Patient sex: M
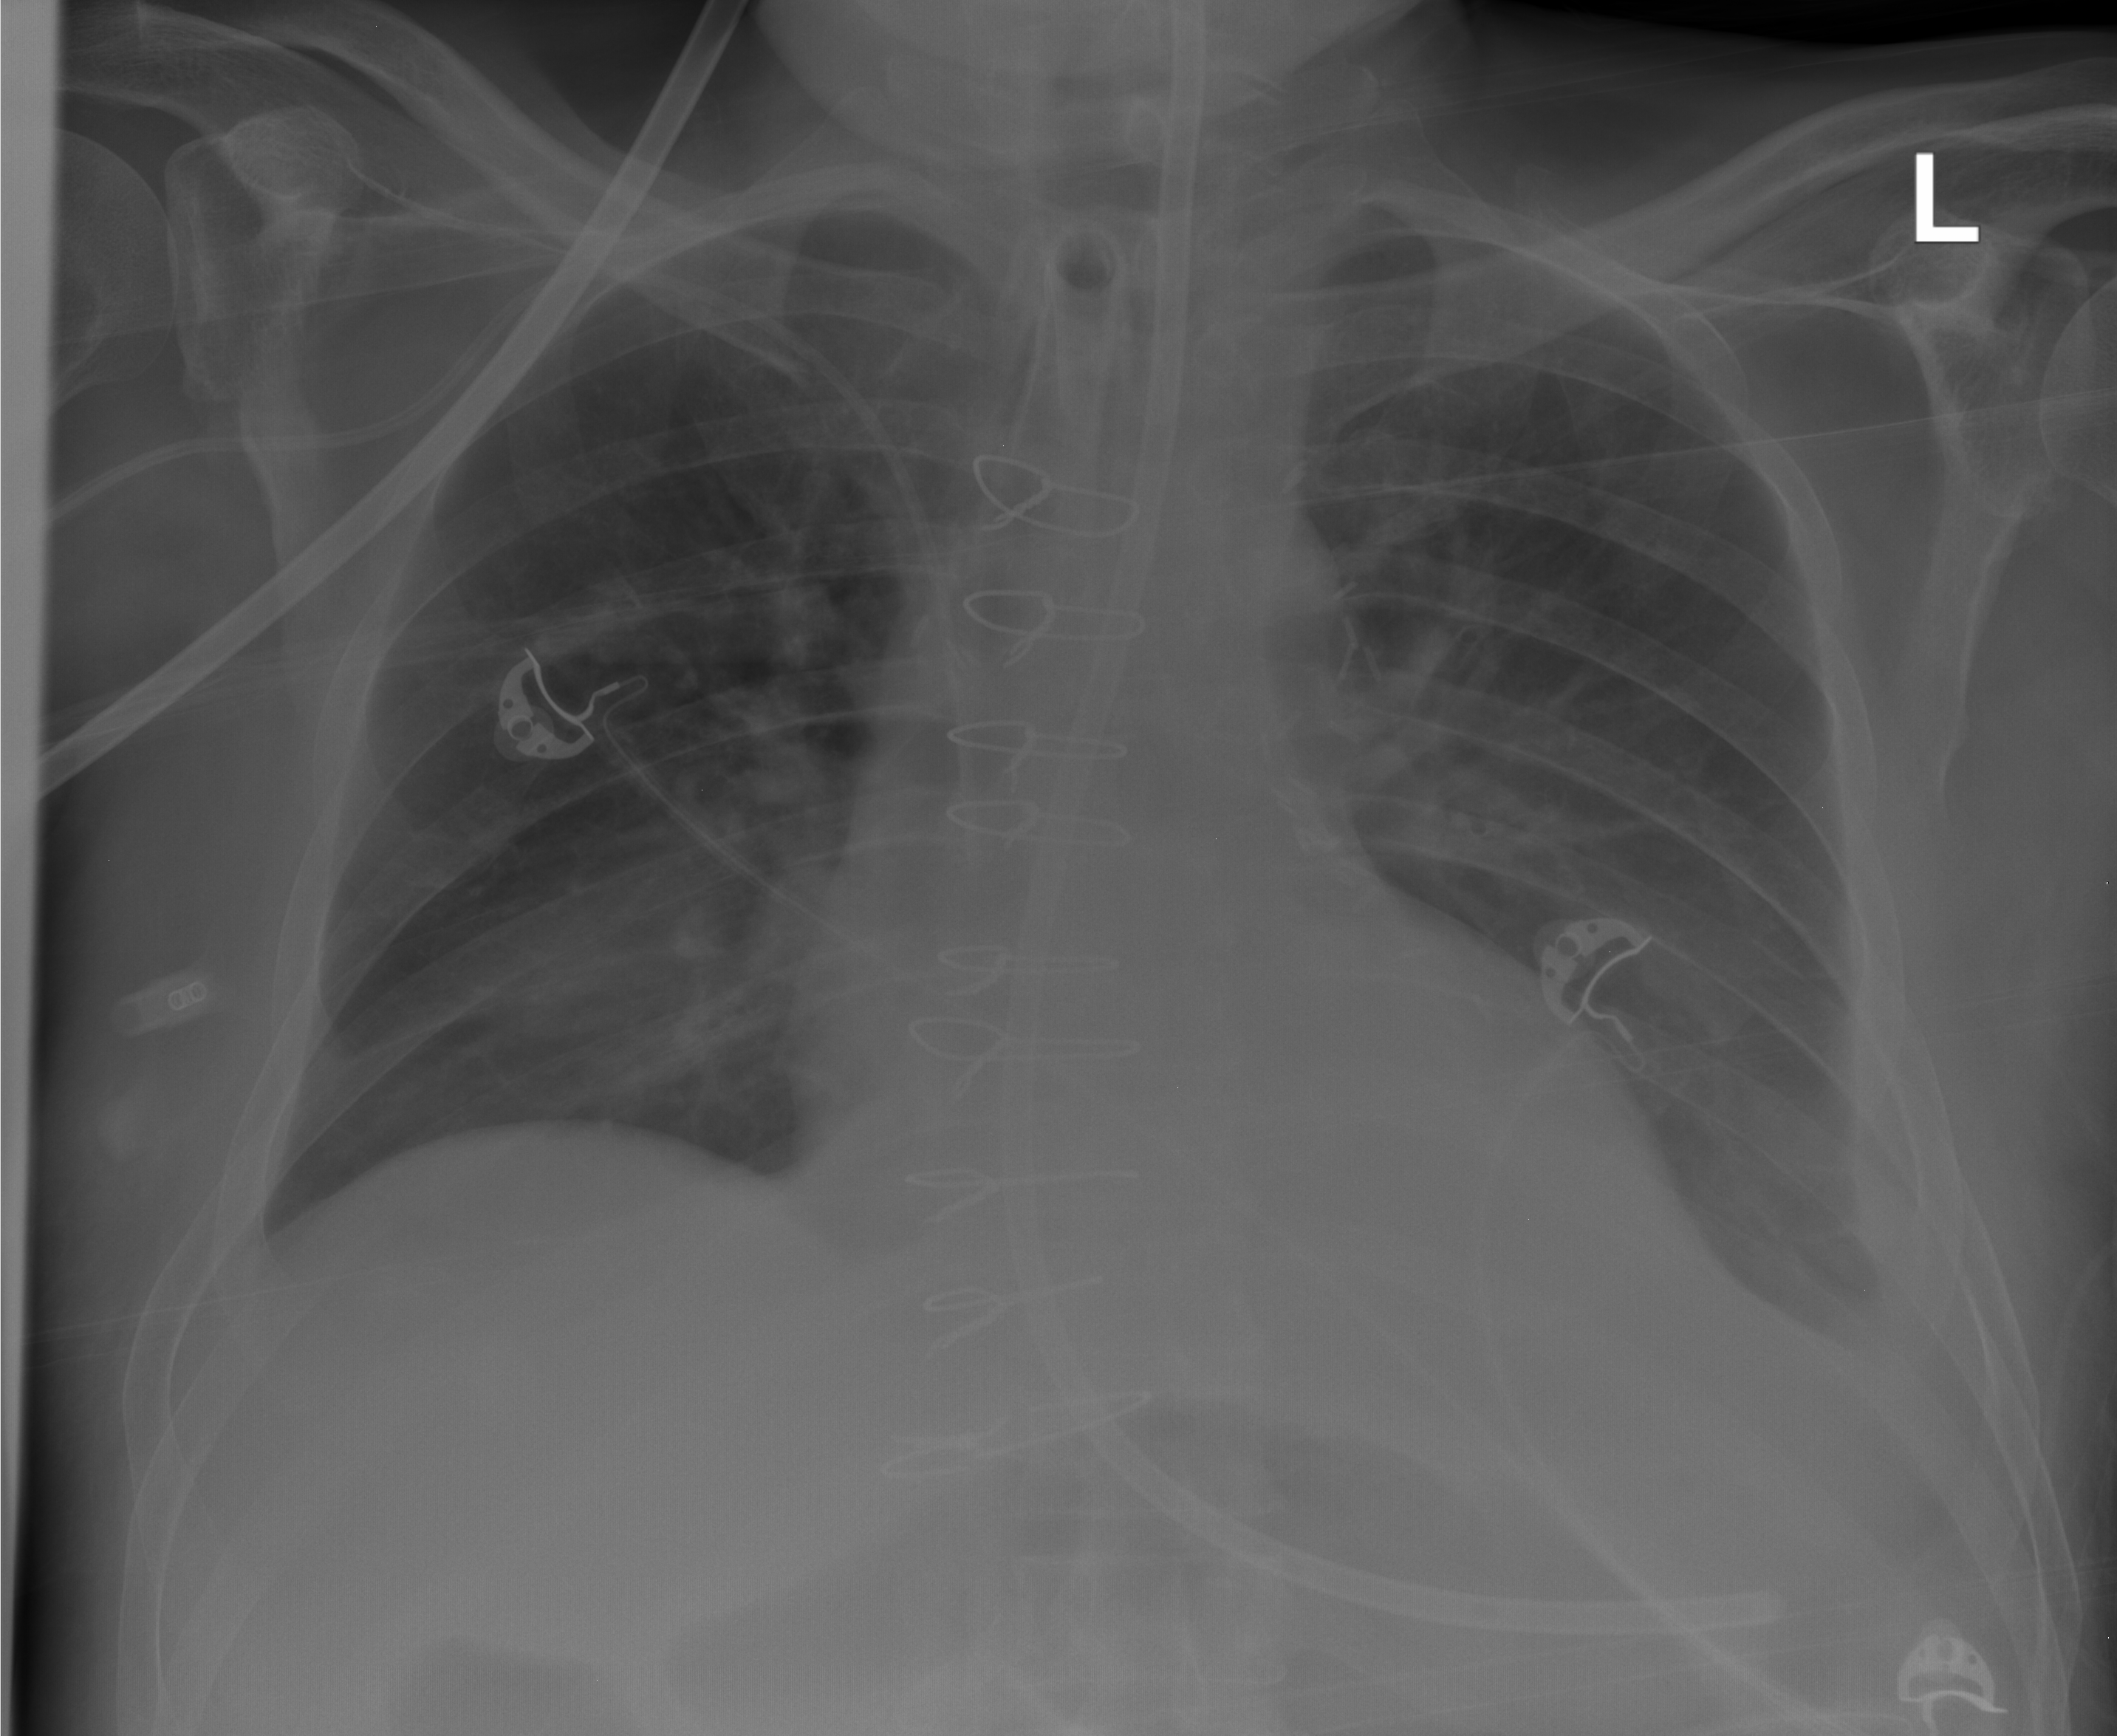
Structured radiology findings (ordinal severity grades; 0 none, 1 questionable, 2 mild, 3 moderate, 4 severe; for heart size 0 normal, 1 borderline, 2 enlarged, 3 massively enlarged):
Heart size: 0
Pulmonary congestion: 0
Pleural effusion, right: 0
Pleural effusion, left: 1
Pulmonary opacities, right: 0
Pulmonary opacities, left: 0
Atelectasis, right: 1
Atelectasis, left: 2